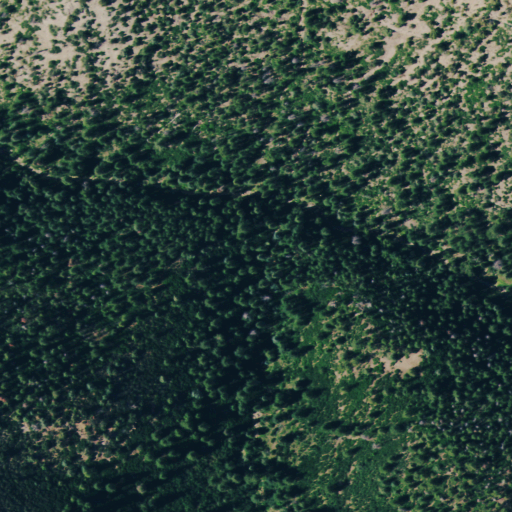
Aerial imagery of valley in Colorado named Saint Joe Draw containing evergreen forest, deciduous forest, and shrub